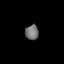
Tissue: lung
Cell type: Fibroblasts
Senescence score: 0.7408
Nuclear area (px): 198
Mean DAPI intensity: 113.364